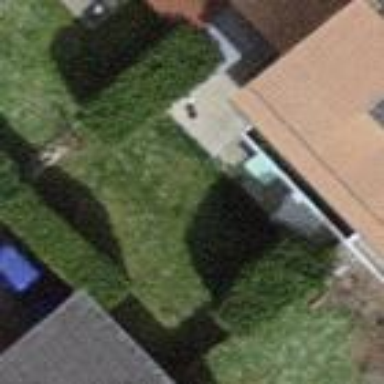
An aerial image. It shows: Garden enclosed by fence.